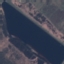
Land use / land cover class: River